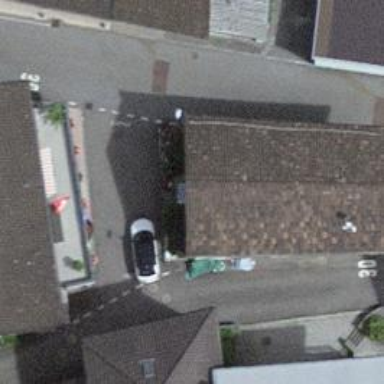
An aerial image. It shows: Building with gabled roof made of brown roof tiles. The roof is oriented along the structure of the building.